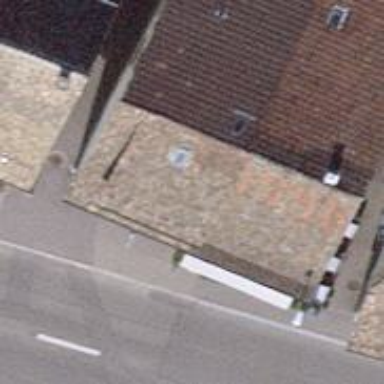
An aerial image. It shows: Restaurant.